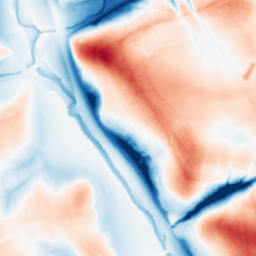
Category: classical
Decomposition family: gaussian
Decomposition parameters: sigma: 20
Upsampling method: bicubic
Upsampling parameters: scale: 4
Upsampling scale: 4